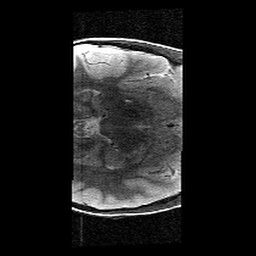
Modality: T2w
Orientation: axial
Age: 9
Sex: male
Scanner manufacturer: siemens
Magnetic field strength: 3 T
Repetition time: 9.23 s
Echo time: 0.067 s